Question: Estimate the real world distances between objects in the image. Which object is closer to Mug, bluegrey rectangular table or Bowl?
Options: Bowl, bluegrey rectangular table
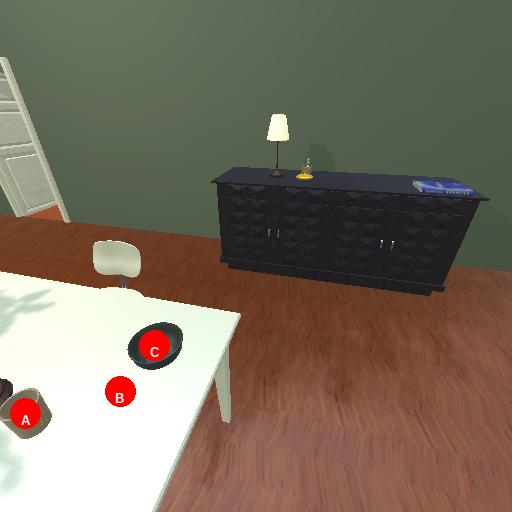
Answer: Bowl